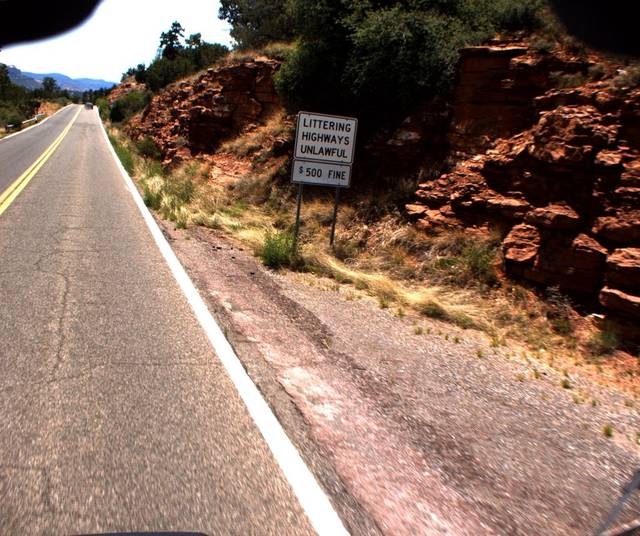
Region: United States
Coordinates: 34.884, -111.745